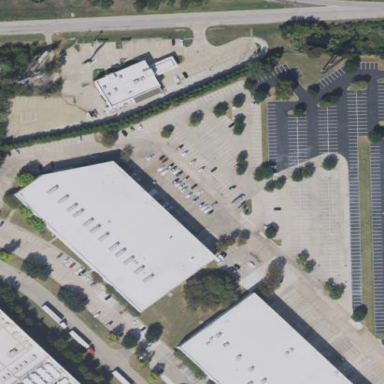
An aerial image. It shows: Public building.